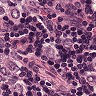
Metastatic tissue present: yes